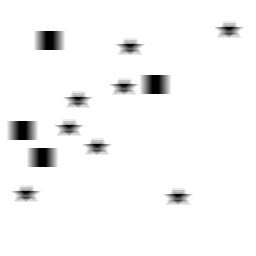
Squares: 4
Triangles: 0
Stars: 8
Total shapes: 12